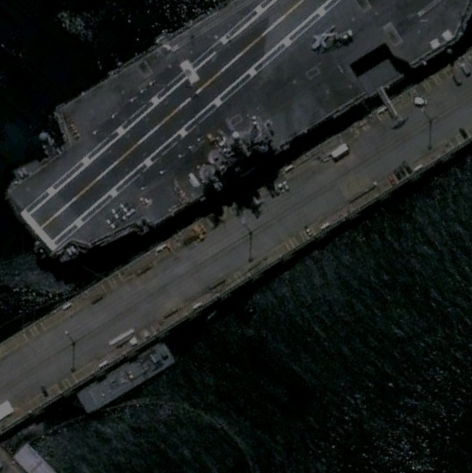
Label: aircraft_carrier